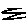
Label: zigzag